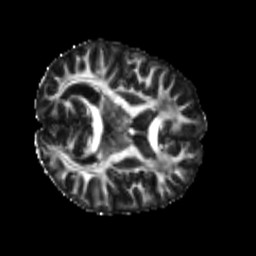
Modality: FA
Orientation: axial
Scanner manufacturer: siemens
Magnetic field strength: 3 T
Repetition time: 4 s
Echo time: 0.0594 s